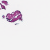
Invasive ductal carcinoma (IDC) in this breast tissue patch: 0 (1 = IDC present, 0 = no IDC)